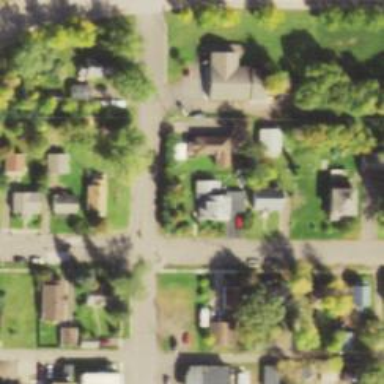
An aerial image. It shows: Residential road.